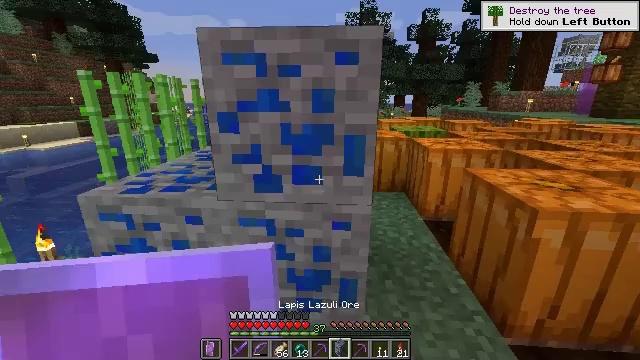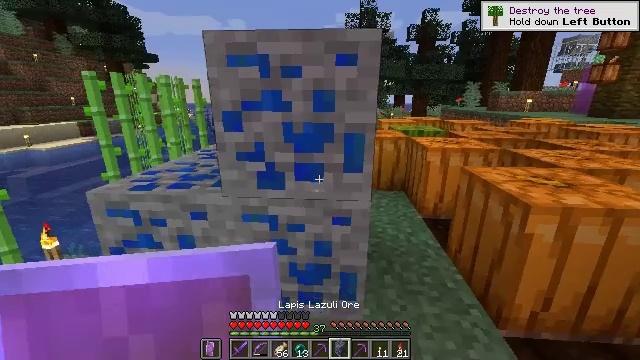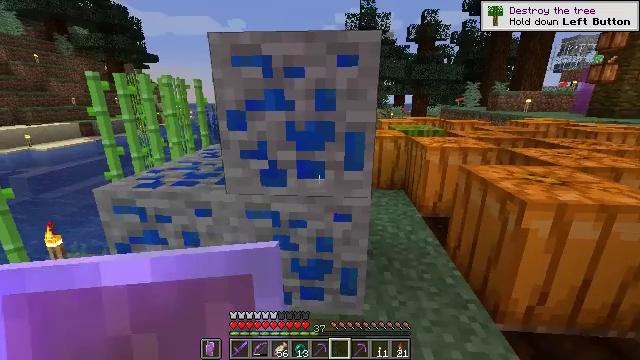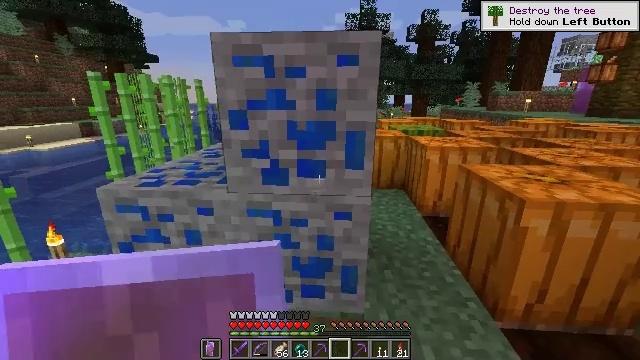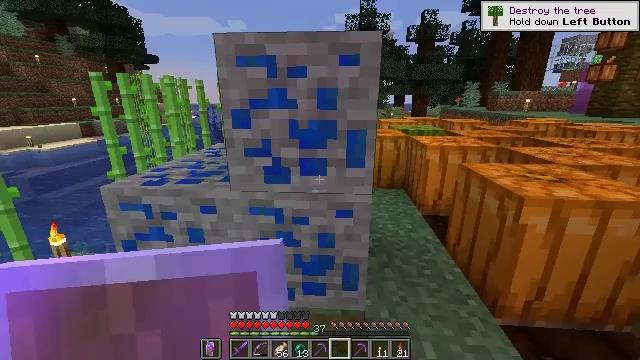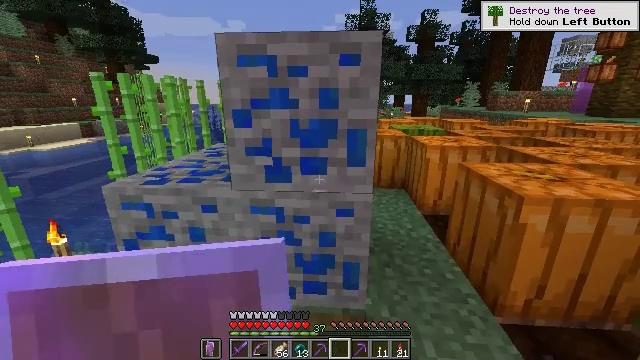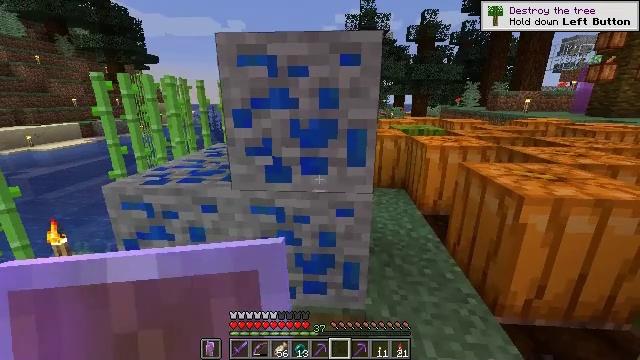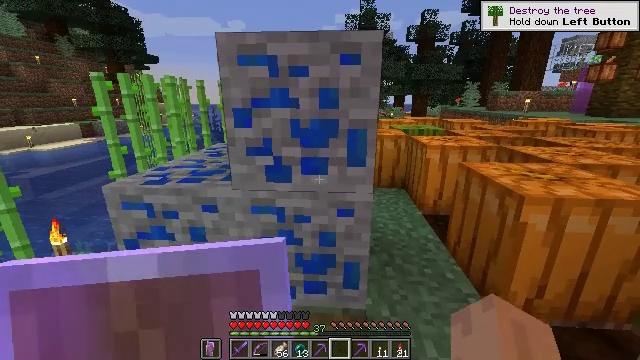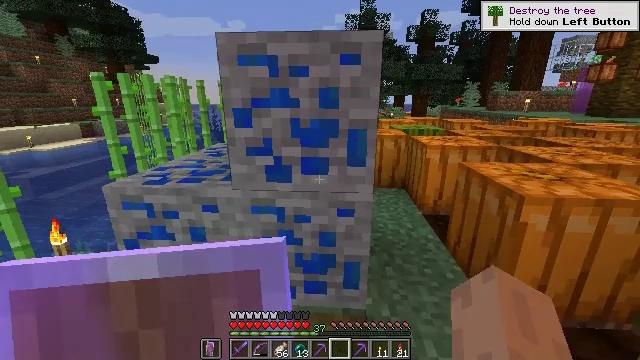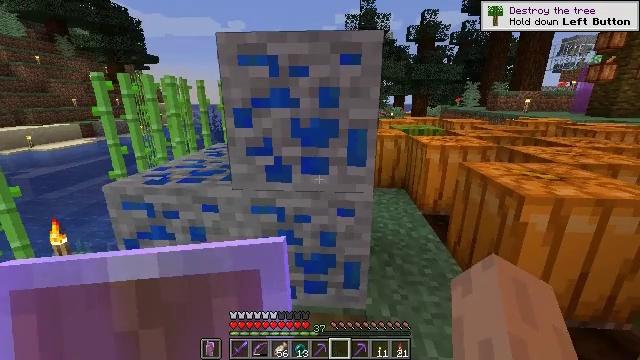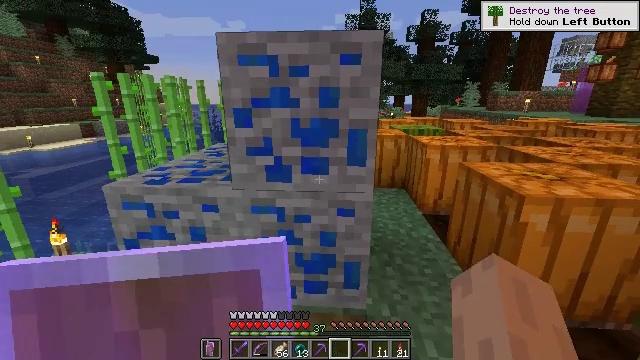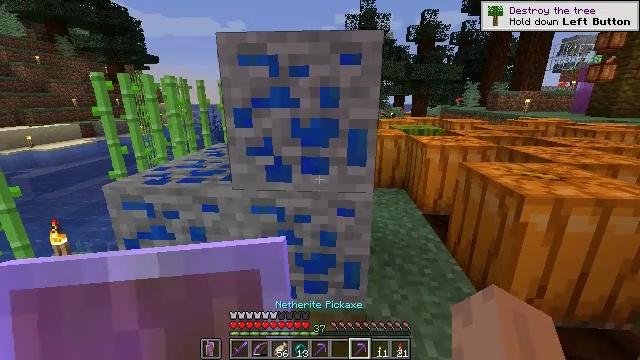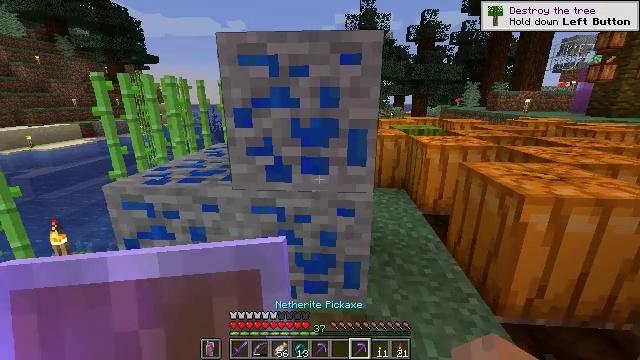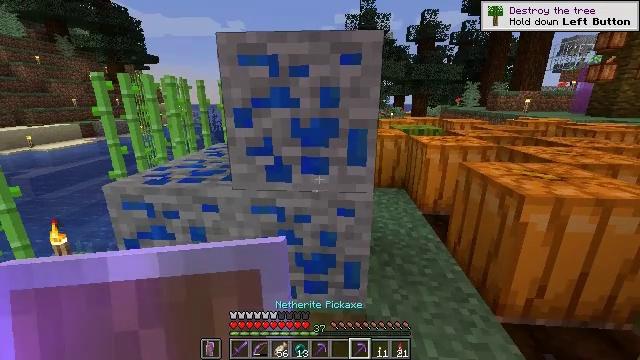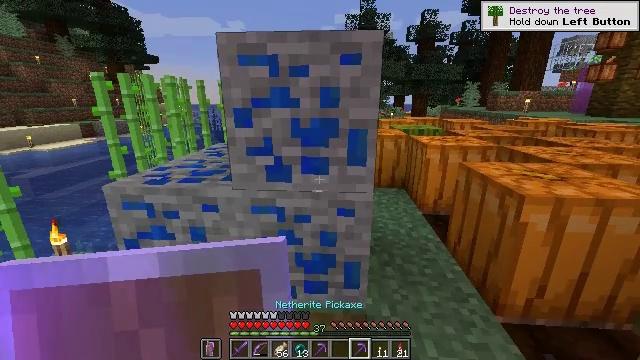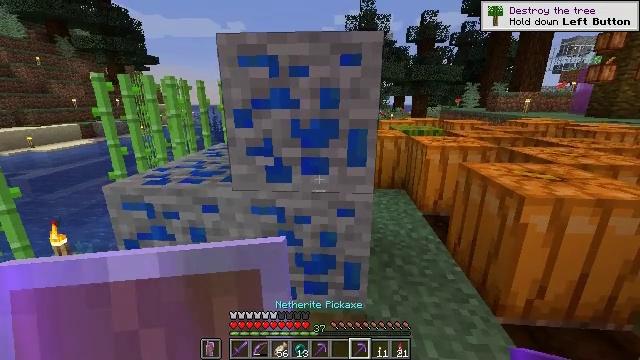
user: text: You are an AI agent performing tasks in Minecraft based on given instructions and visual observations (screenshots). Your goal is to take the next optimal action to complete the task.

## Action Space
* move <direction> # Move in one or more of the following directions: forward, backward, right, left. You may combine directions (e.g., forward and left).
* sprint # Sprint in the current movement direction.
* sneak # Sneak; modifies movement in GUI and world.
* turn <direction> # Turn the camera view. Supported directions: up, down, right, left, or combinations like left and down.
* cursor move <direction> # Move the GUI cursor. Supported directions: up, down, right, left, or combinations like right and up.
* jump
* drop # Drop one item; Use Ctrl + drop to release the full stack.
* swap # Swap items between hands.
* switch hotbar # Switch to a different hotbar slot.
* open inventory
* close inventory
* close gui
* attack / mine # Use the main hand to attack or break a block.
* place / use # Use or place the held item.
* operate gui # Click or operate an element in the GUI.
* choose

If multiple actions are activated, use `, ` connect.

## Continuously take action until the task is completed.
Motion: motion action
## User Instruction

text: Break lapis ore with a pickaxe.
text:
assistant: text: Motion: no_op
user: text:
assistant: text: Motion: no_op
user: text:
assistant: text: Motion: no_op
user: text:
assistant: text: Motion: no_op
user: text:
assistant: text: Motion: no_op
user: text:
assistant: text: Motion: no_op
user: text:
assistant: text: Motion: no_op
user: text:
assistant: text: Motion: no_op
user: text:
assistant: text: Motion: no_op
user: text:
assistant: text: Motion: no_op
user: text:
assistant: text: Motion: no_op
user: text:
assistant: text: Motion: no_op
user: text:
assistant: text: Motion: no_op
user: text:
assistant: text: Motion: no_op
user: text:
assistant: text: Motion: no_op
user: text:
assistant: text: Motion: no_op
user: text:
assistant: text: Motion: turn up
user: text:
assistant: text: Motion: turn up
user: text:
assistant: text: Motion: turn up
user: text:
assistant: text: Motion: turn up
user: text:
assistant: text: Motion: no_op
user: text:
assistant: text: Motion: no_op
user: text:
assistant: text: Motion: no_op
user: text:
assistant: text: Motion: no_op
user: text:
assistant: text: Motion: no_op
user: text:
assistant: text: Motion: no_op
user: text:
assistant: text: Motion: no_op
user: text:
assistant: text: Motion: no_op
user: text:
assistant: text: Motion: no_op
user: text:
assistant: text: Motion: no_op